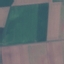
Land use / land cover class: AnnualCrop